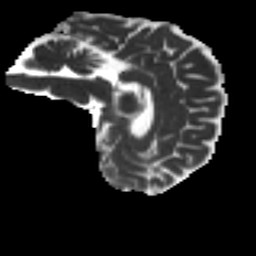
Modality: MD
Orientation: sagittal
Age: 55
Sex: male
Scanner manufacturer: ge
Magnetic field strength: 3 T
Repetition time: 7.8 s
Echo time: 0.0611 s